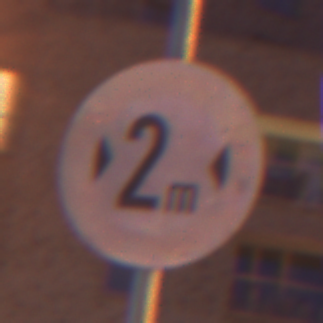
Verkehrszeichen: TatsaechlicheBreite2
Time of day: Night
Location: Outdoor (Urban)
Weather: PartlyCloudy
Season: NotSpecified
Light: Artificial